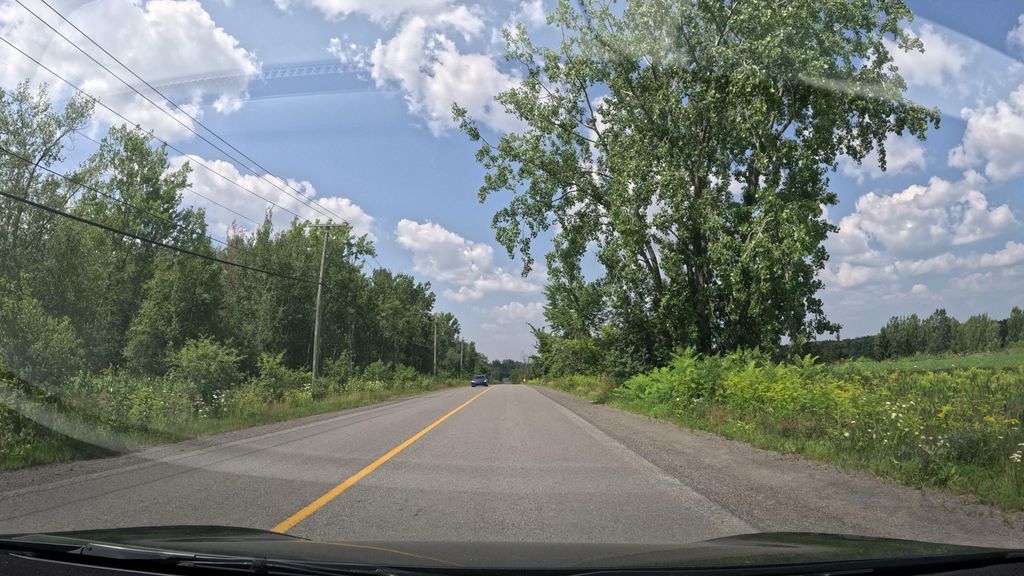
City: montreal